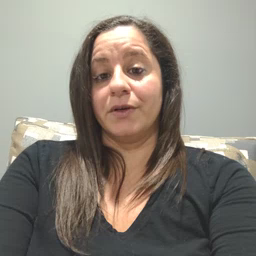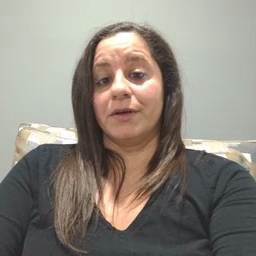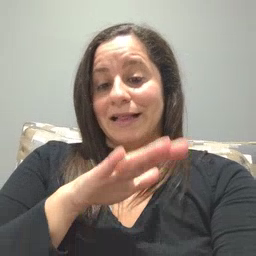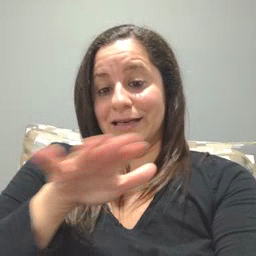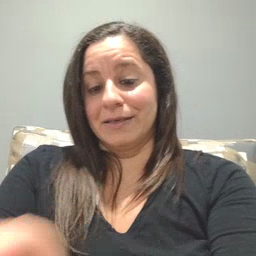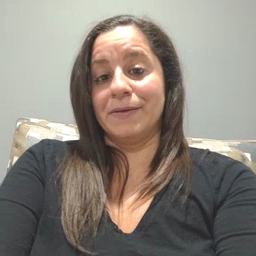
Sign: clean